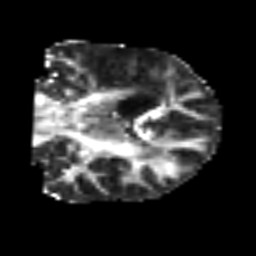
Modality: FA
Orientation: coronal
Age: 50
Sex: male
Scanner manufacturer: siemens
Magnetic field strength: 3 T
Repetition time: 6.1 s
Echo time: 0.101 s